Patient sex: M
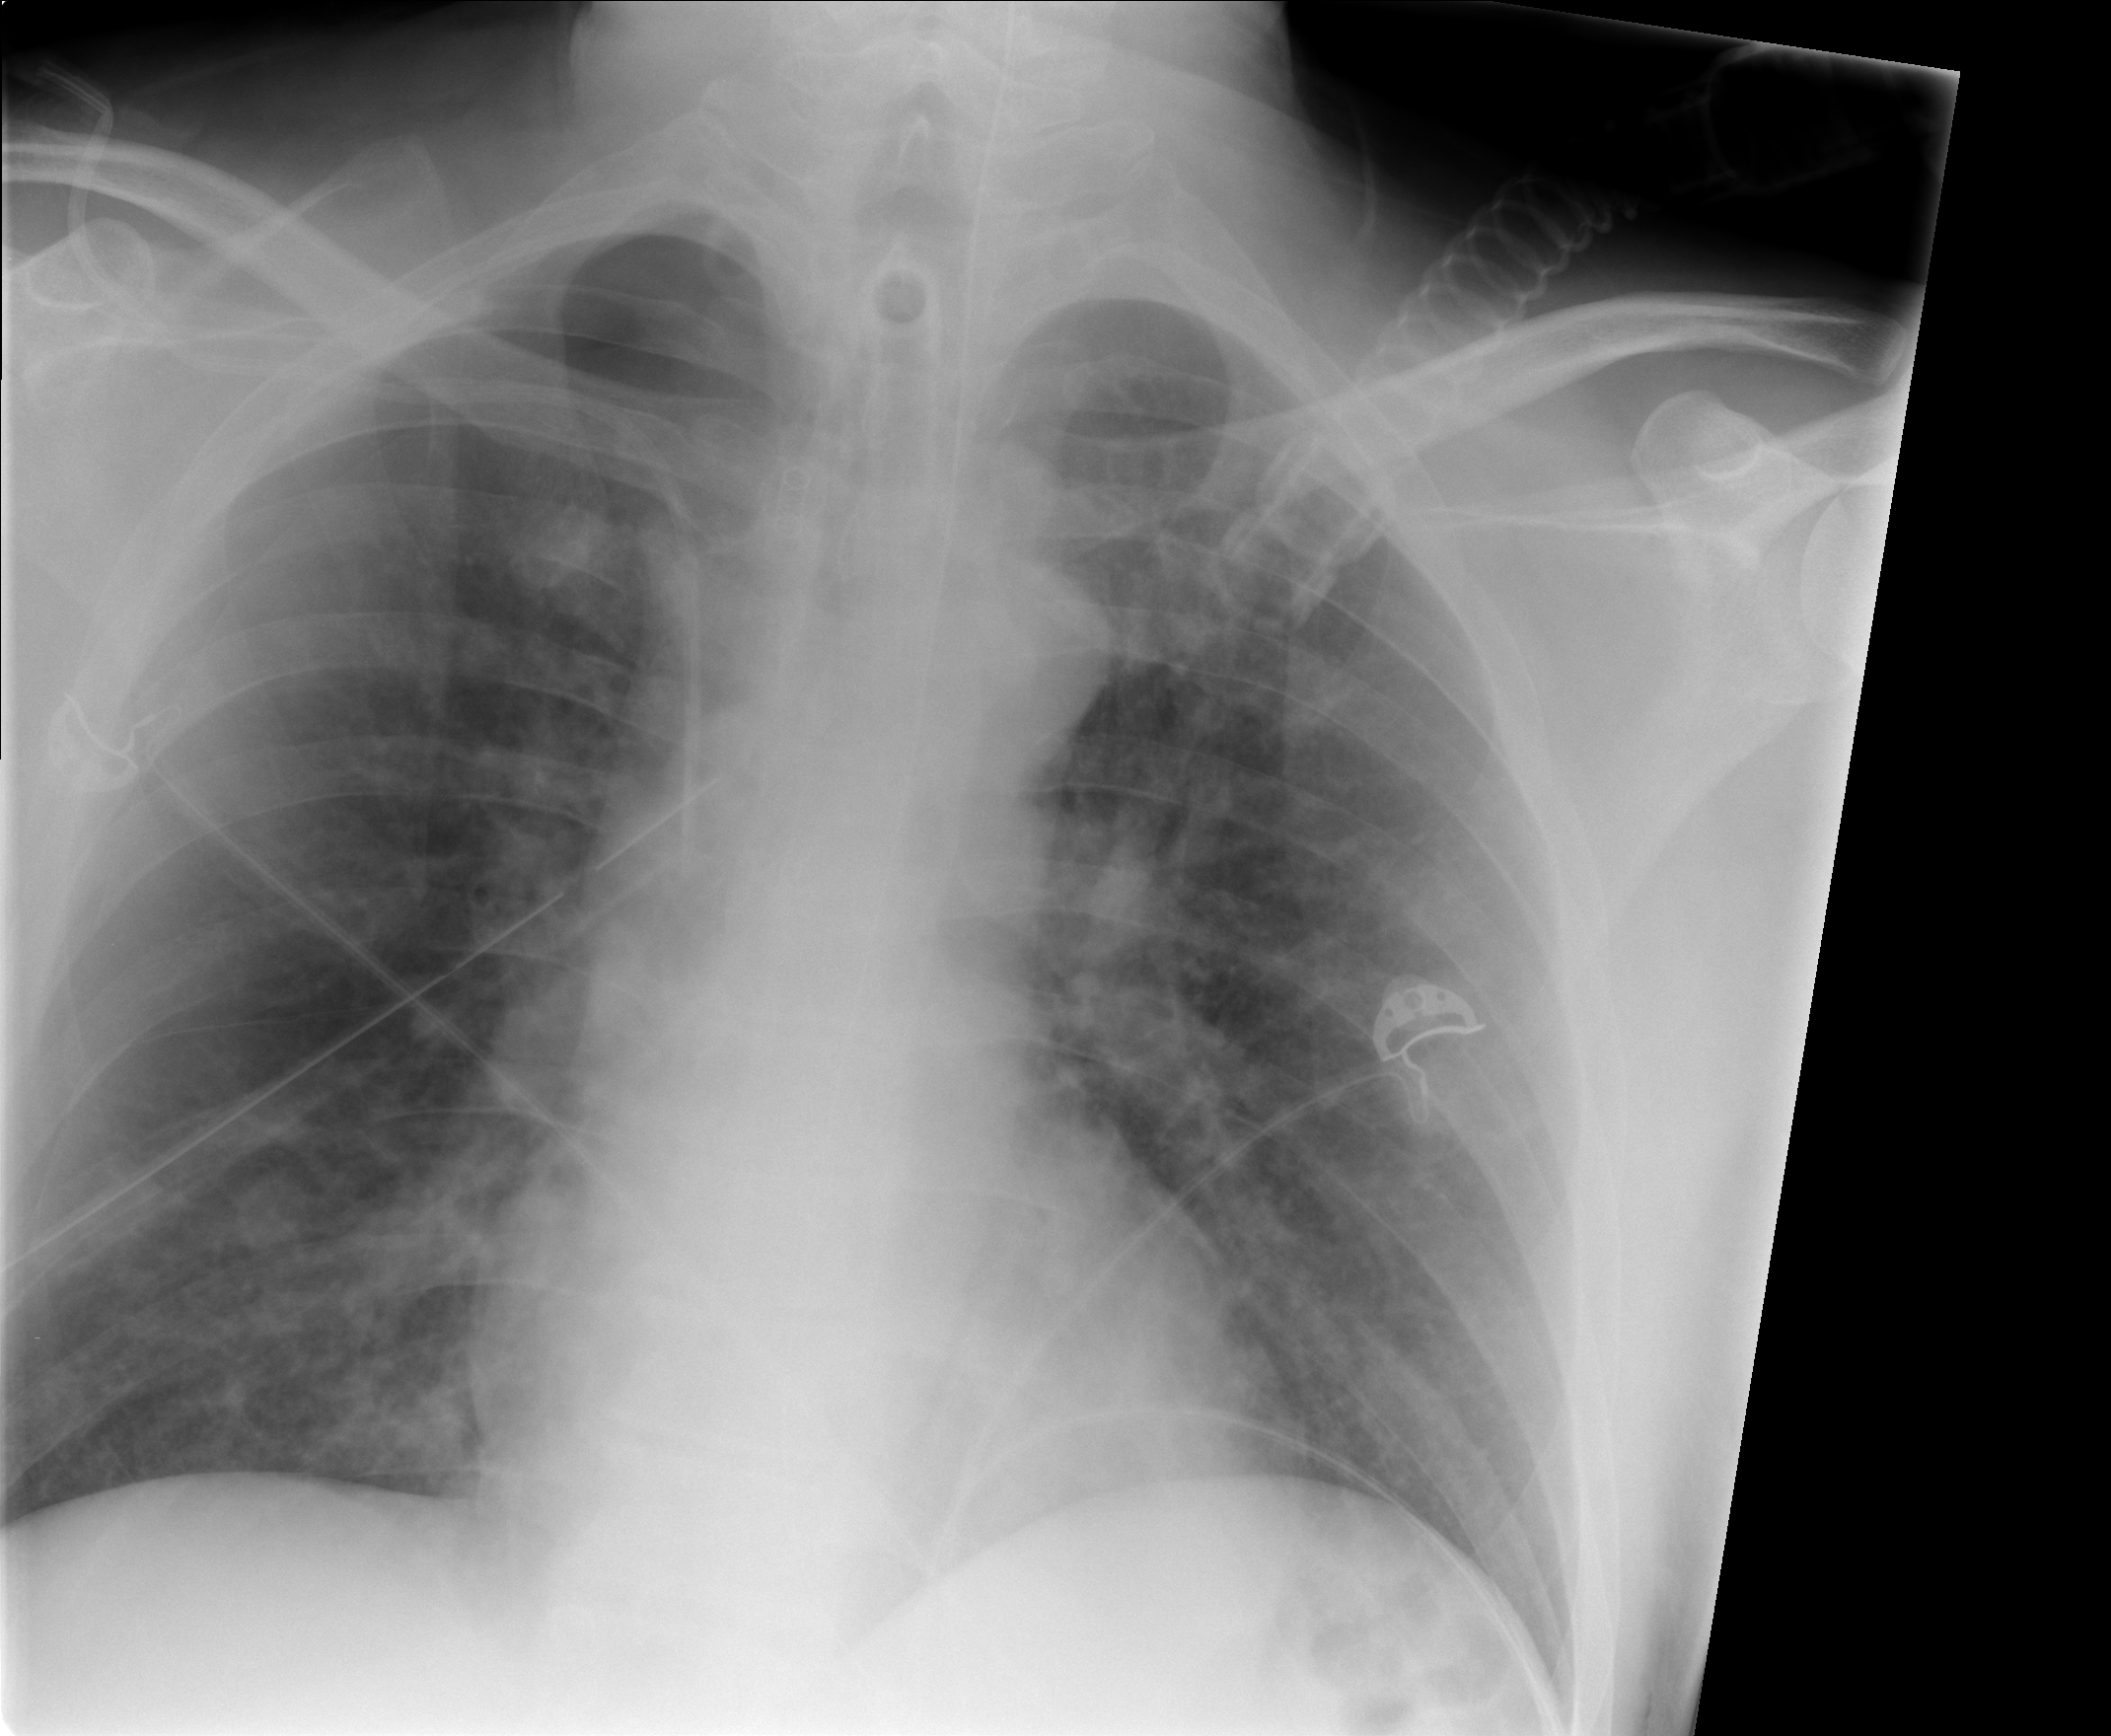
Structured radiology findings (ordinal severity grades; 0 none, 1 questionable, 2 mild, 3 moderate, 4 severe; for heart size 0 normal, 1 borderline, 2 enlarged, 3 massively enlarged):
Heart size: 0
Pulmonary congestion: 2
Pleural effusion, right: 0
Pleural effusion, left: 0
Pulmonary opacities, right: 1
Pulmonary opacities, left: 1
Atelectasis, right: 2
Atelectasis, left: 0